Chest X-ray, PA view. Patient: 57 years old, sex M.
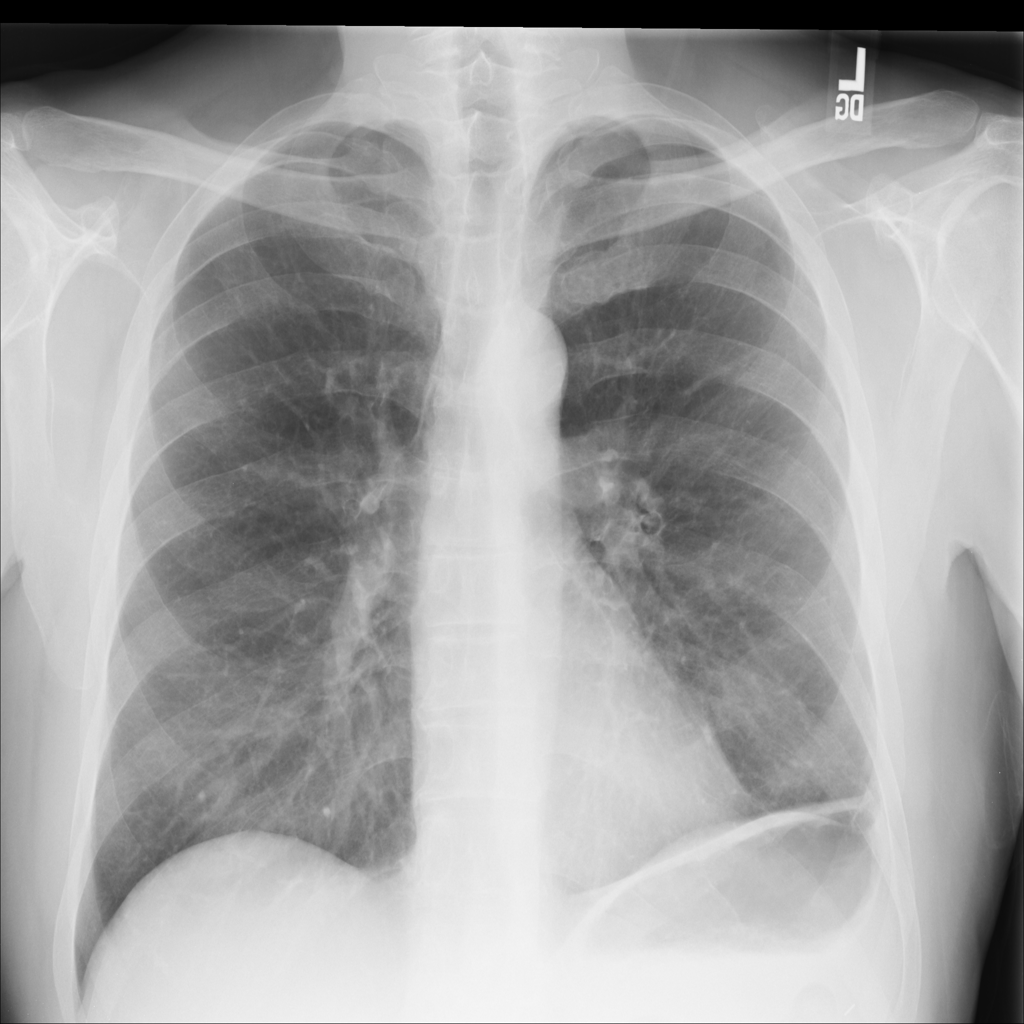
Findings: No Finding